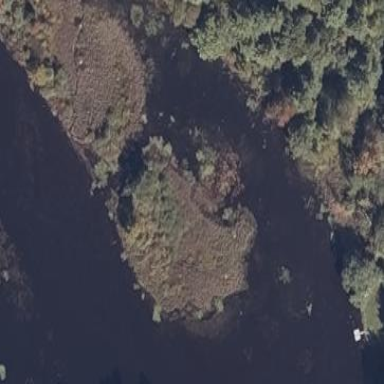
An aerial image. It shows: Wetland area.